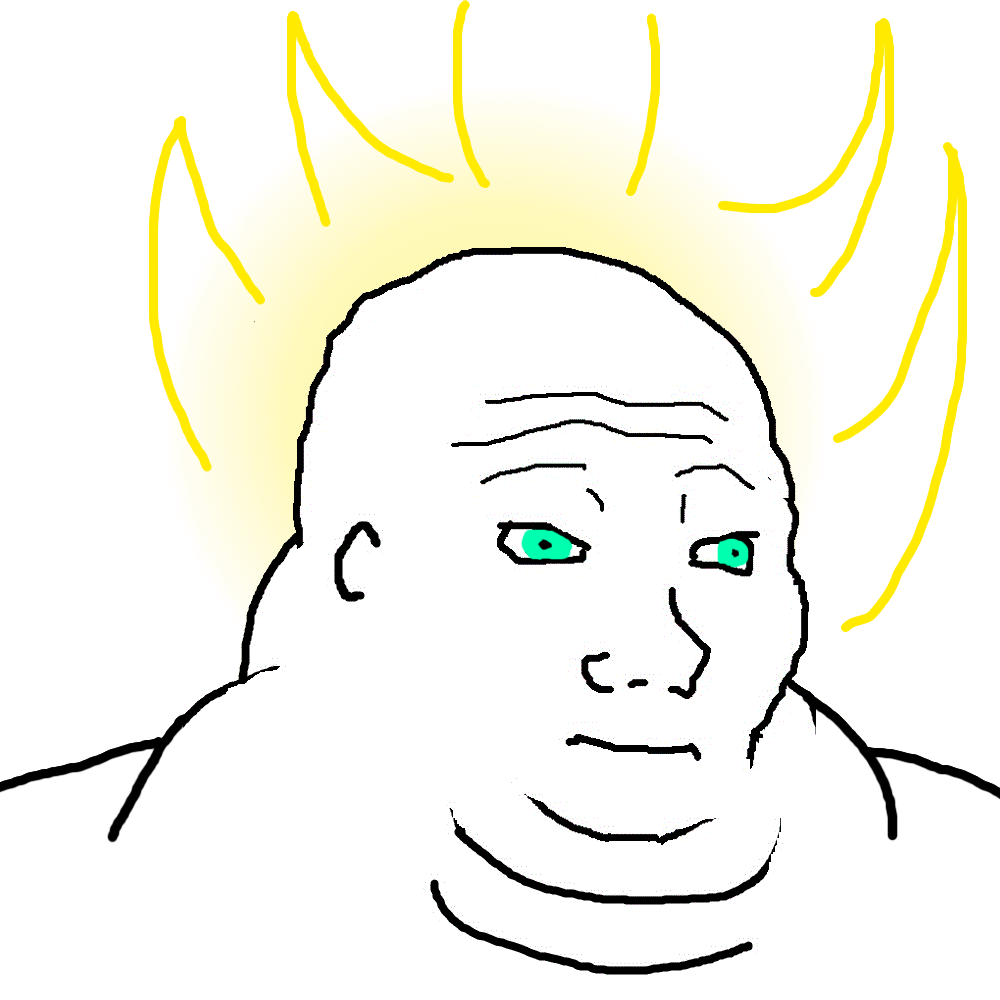
Label: 5_Blobjak